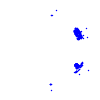
Particle: pion